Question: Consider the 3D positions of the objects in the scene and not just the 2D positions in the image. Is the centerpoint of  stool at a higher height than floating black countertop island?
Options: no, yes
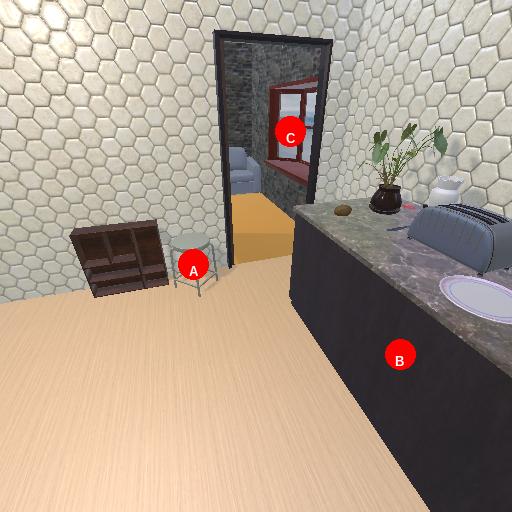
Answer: no